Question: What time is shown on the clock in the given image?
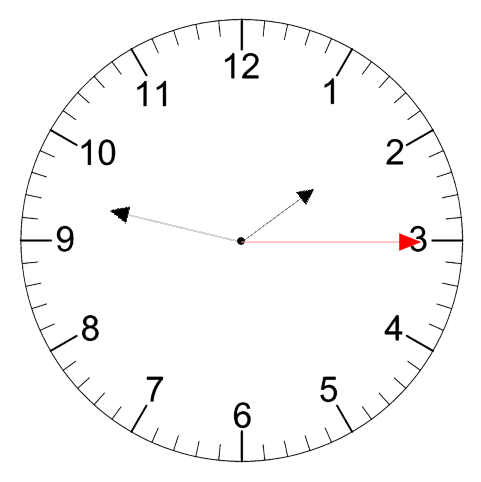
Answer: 01:47:15